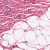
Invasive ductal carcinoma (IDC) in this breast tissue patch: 0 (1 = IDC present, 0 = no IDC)